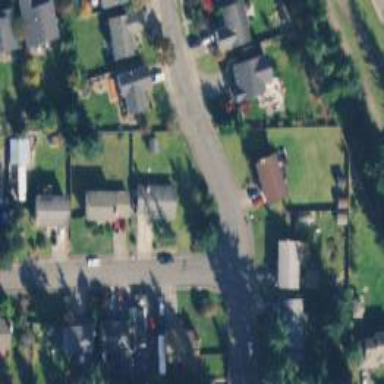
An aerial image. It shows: Residential road with asphalt surface and sidewalk on the left side.